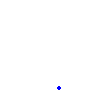
Particle: proton